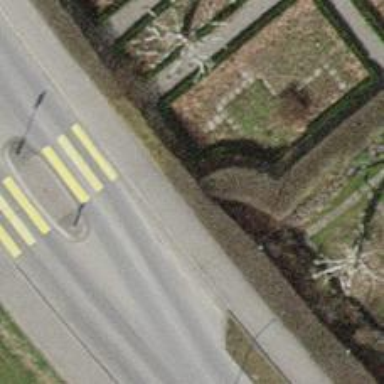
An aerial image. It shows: Hedge barrier.